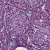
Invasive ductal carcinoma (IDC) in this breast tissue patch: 0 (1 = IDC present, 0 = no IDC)